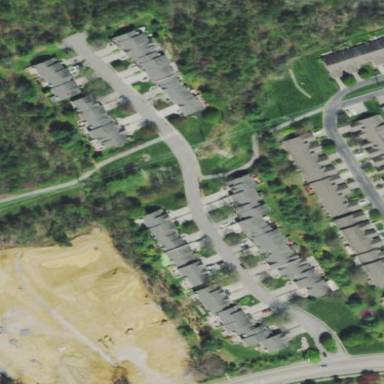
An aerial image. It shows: Condominium within residential area.